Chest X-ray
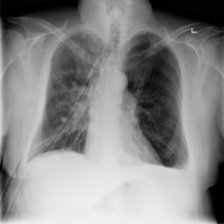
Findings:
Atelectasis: negative
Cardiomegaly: negative
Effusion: negative
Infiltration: negative
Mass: negative
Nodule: negative
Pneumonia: negative
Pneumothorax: negative
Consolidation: negative
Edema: negative
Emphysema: negative
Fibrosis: negative
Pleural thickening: negative
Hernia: negative